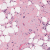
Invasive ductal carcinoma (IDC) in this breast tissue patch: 0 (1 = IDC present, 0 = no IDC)